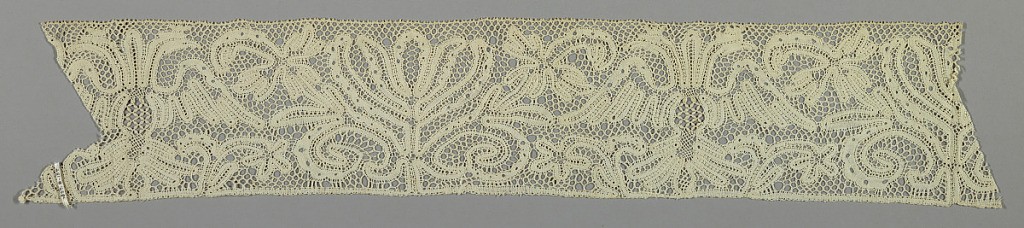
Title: Band
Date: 19th century
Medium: linen Technique: bobbin lace (provincial-style)
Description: Band in a wavy ribbon-like design of a tulip alternating with crowned double-headed eagle. Straight edge and round mesh.